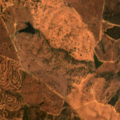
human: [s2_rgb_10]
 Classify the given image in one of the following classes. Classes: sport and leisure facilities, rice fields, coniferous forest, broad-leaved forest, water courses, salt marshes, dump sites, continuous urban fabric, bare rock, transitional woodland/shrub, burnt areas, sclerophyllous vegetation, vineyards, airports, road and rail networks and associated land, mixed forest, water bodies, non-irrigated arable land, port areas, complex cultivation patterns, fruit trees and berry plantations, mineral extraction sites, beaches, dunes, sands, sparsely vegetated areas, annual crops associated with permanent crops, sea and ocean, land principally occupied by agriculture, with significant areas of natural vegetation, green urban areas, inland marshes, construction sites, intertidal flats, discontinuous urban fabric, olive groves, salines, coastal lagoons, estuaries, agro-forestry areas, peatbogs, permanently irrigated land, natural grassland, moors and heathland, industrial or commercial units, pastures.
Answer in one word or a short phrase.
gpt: non-irrigated arable land, agro-forestry areas, broad-leaved forest, transitional woodland/shrub